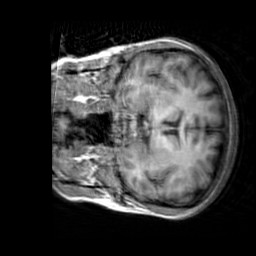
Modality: T1w
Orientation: coronal
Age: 27
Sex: female
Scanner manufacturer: siemens
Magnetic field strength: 3 T
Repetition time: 2.3 s
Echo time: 0.00303 s